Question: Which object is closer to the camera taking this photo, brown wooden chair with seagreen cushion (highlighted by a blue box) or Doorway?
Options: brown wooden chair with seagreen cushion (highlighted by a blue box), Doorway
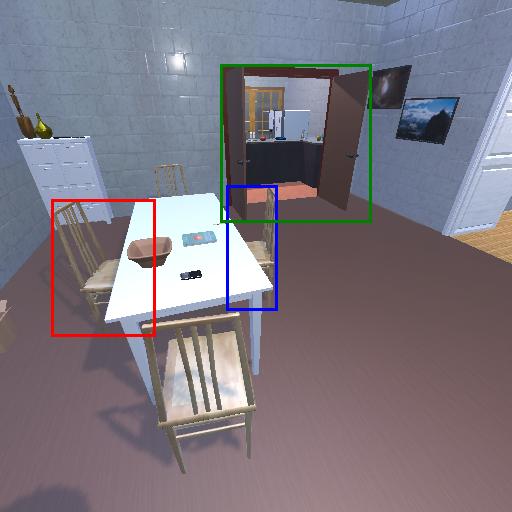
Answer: brown wooden chair with seagreen cushion (highlighted by a blue box)